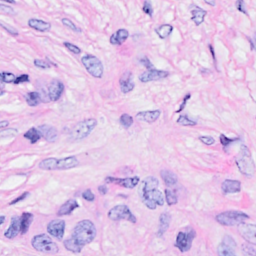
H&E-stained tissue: Breast